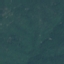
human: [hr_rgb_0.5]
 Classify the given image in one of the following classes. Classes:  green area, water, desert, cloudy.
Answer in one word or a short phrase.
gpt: green area